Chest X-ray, PA view. Patient: 46 years old, sex M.
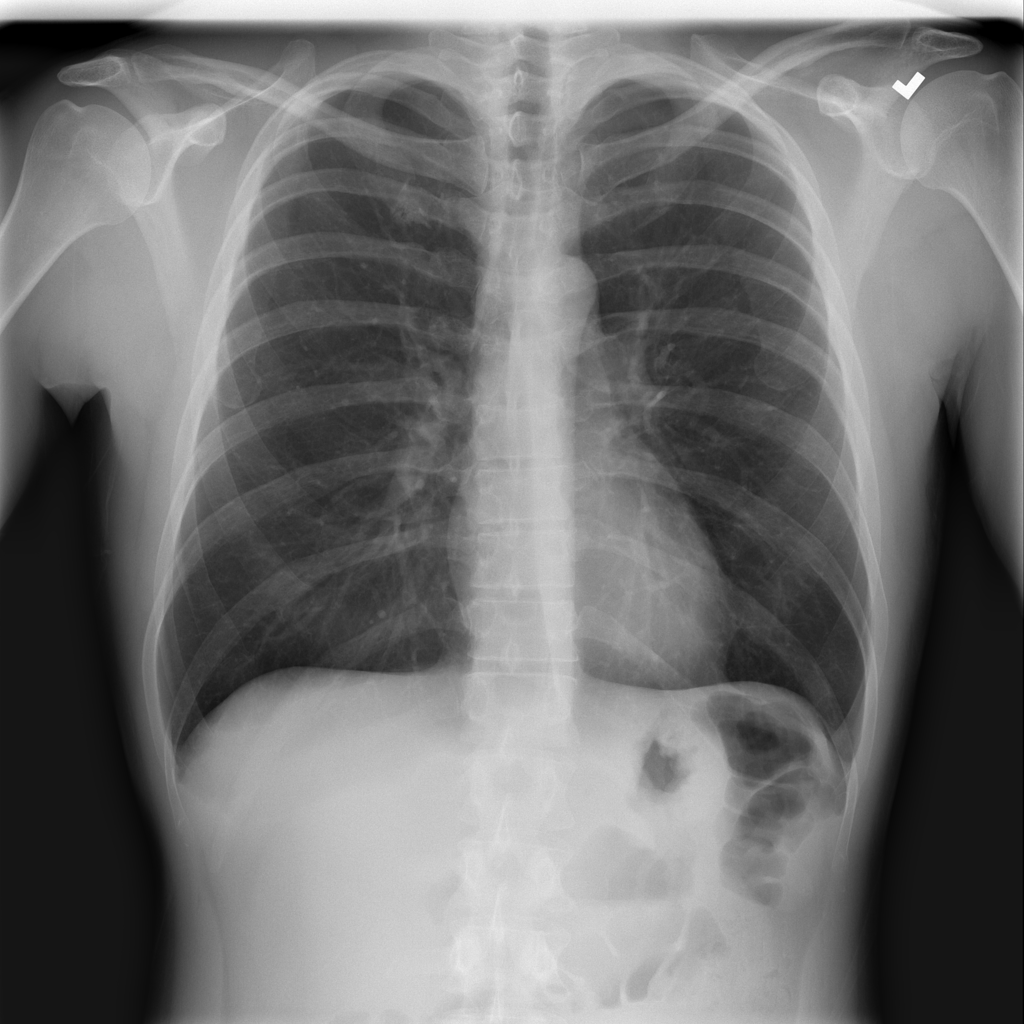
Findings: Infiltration